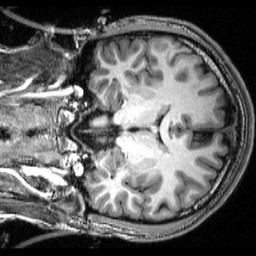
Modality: T1w
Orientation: coronal
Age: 20
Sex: male
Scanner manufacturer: siemens
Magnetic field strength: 3 T
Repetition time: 2.53 s
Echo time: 0.00339 s